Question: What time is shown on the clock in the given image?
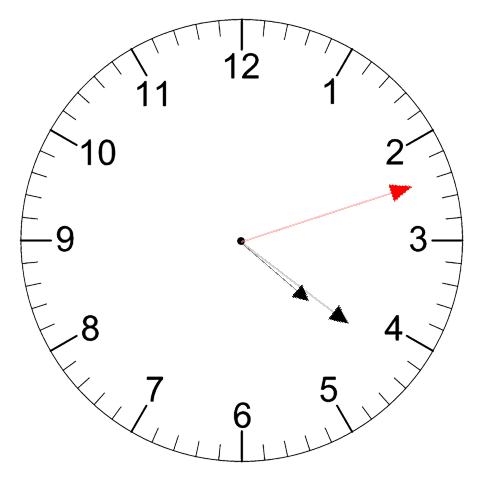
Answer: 04:21:12